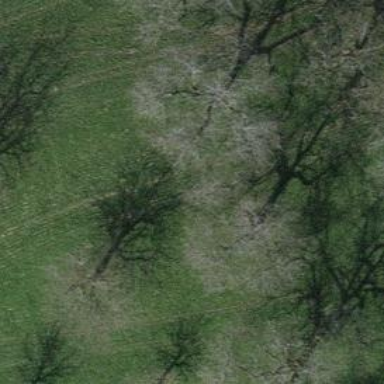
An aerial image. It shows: Beautiful tree in nature.